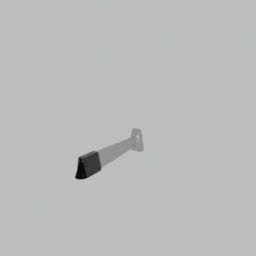
Label: electronics